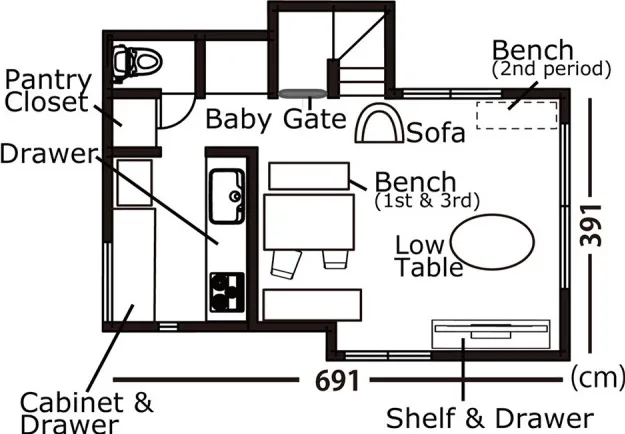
Layout of the living room and kitchen. The open cloth box (toy box), the puzzle box, the block tray, and the green block box with which R frequently engaged were put under the storage bench. The storage bench was moved to the corner of the room during the second period. The storage bench contained picture books as well. Small-size picture books were also on the shelf of the TV units. The drawer of the TV units contained toys, crayons, and paper.
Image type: pathology (pas)